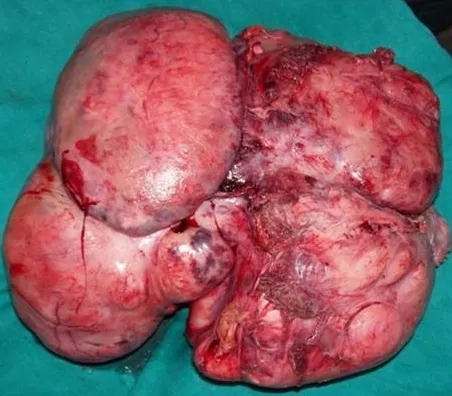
Post operative resected specimen of the tumour mass.
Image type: medical_photograph (other_medical_photograph)